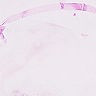
Metastatic tissue present: no